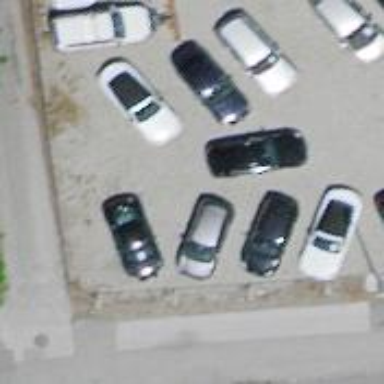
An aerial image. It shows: Parking aisle with fine gravel surface.